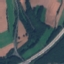
Label: Highway